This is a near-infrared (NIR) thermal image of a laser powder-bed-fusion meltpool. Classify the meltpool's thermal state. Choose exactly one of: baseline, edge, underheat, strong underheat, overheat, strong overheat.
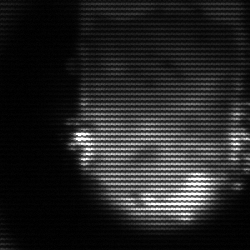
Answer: baseline